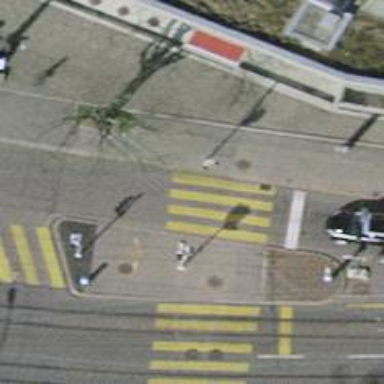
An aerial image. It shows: Footway with asphalt surface and zebra crossing with island.